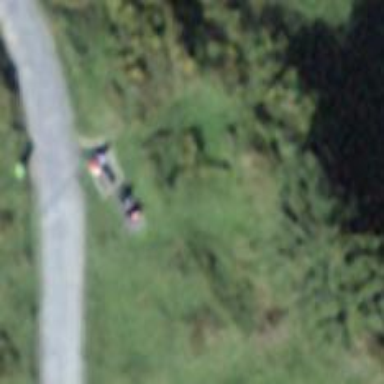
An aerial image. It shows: Bench for seating.